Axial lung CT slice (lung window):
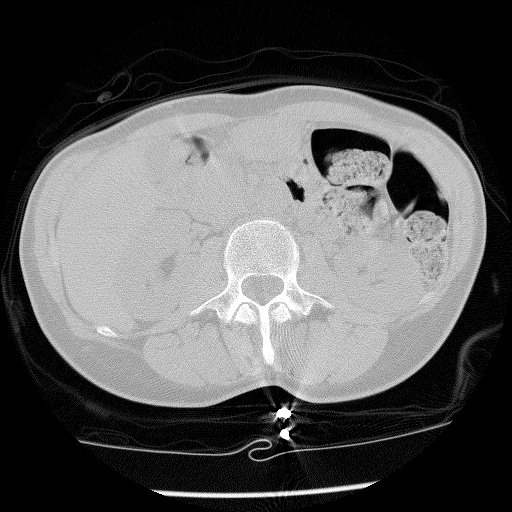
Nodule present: no